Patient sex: M
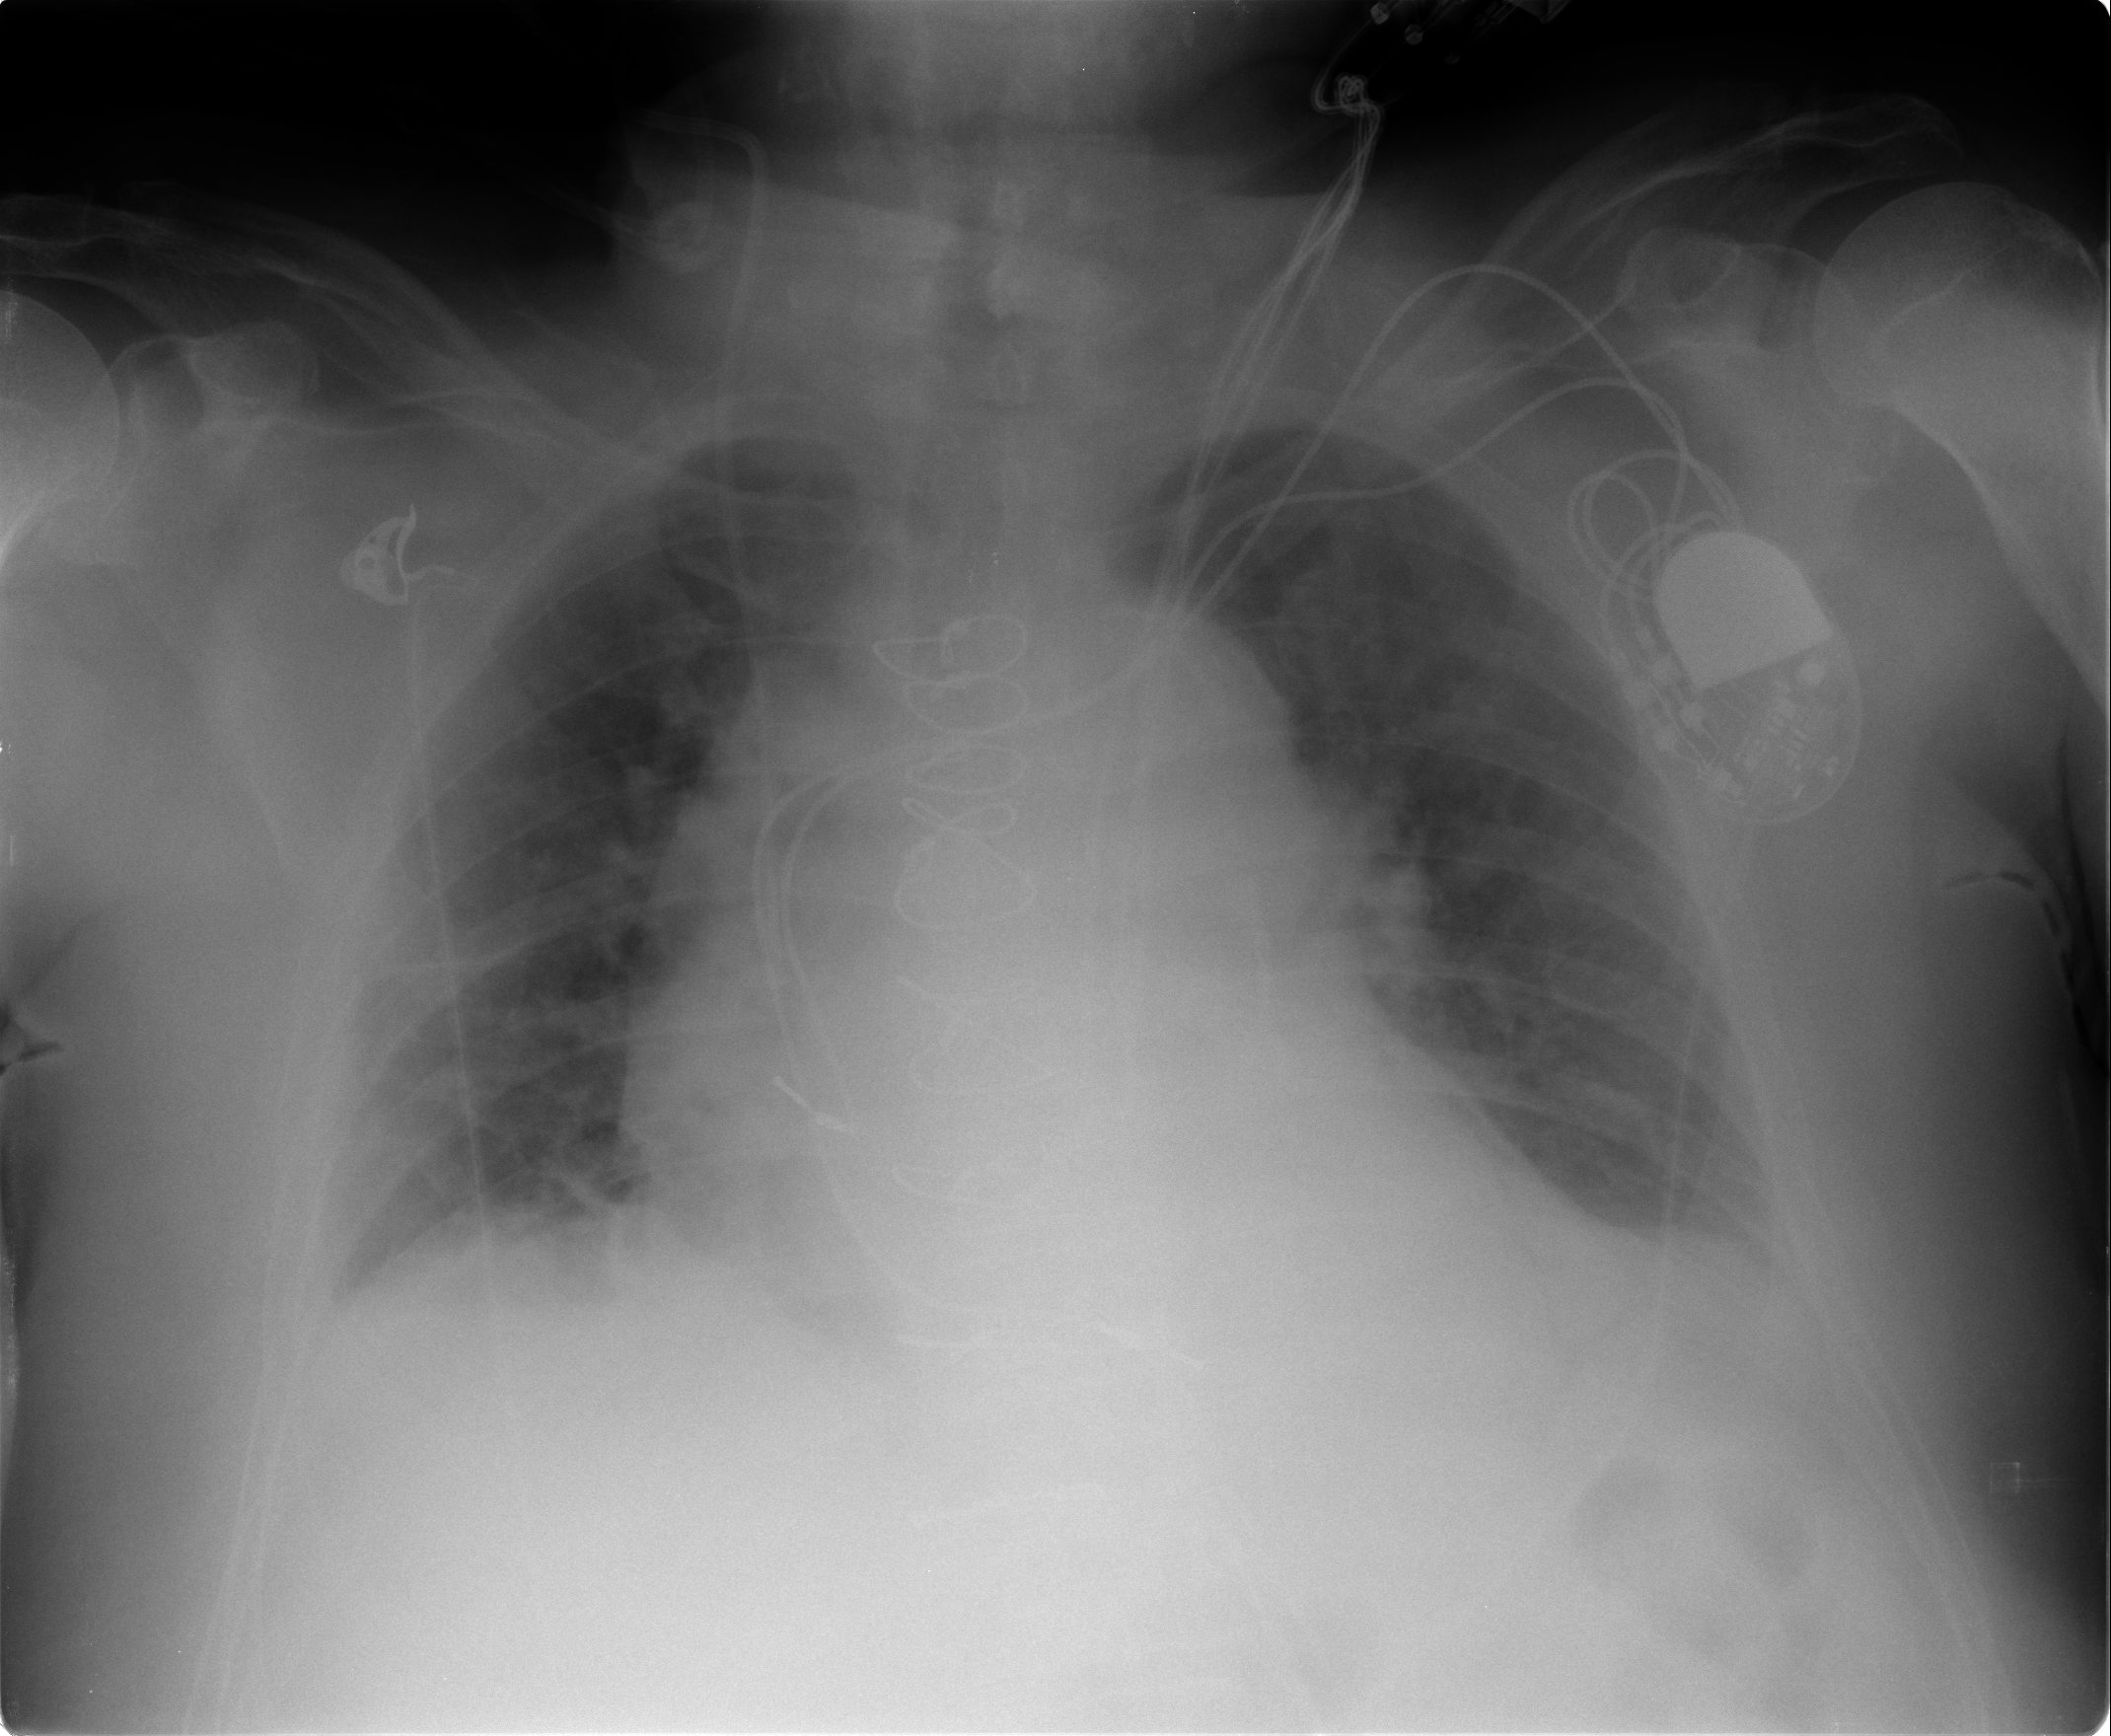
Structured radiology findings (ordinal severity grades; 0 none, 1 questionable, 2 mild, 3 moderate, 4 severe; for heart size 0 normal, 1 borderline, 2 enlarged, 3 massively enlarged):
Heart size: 2
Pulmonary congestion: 1
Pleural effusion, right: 0
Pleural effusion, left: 0
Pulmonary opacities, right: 0
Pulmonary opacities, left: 0
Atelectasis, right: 1
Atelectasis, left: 1